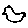
Label: bird